Question: Whenever I am trying to import .js or any image file, I get this
> Unable to resolve module Error
I have checked path of files are correct.

'''
import React, { Component } from "react";
import {
Container,
Header,
Button,
Icon,
Item,
Input,
Content,
Footer,
FooterTab,
Text,
Tabs,
Tab,
TabHeading,
Right,
Left,
Body,
Thumbnail,
StyleProvider
} from "native-base";
import { Font } from 'expo';
import getTheme from './native-base-theme/components';
import commonColor from './native-base-theme/variables/commonColor';
export default class AnatomyExample extends Component {
render() {
return (
<StyleProvider style={getTheme(commonColor)}>
<Container>
<Header
style={{ backgroundColor: "#FFF" }}
androidStatusBarColor="#fff">
<Left>
<Button>
<Icon active name="menu" style={{ color: "#5d61cc" }}/>
</Button>
</Left>
<Body>
<Text style={{fontSize: 20, fontWeight: 'bold'}}>Home</Text>
</Body>
<Right />
</Header>
<Tabs tabBarBackgroundColor='white' style={{ elevation: 3 }} >
<Tab heading={<TabHeading ><Icon name="home" style={{color: "#5d61cc"}}/></TabHeading>} >
</Tab>
<Tab heading={<TabHeading><Icon name="search" style={{color: "#5d61cc"}}/></TabHeading>}>
</Tab>
<Tab heading={<TabHeading><Icon ios='ios-notifications' android='md-notifications'
style={{ color: "#5d61cc"}}/></TabHeading>}>
</Tab>
<Tab heading={<TabHeading><Icon name="mail" style={{ color: "#5d61cc"}}/></TabHeading>}>
</Tab>
</Tabs>
<Content padder />
<Footer style={{backgroundColor: 'white'}}>
<FooterTab style={{backgroundColor: 'white'}}>
<Button >
<Text style={{fontSize: 12, color: "#5d61cc", fontWeight: 'bold'}}>All</Text>
</Button>
<Button>
<Text style={{ fontWeight: 'bold'}}>Mentions</Text>
</Button>
</FooterTab>
<Right>
<Icon style={{ marginRight: 10, color: "#5d61cc" }} name='settings'></Icon>
</Right>
</Footer>
</Container>
</StyleProvider>
);
}
}
function newFunction() {
return '';
}
'''
> Unable to resolve ./native-base-theme/components" from
"./C:\Users\Abc\AwesomeProject\App.js" could not resolve
C:\Users\Abc\AwesomeProject\native-base-theme\components' as a
file nor as a
folder","name":"UnableToResolveError","type":"UnableToResolveError","errors":[{}]},"type":"bundling_error"}"
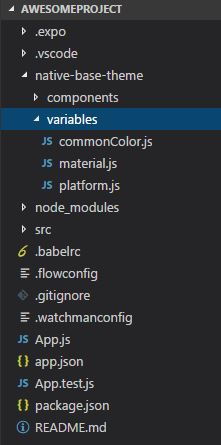
Answer: if you want to import 'getTheme' using this way, './native-base-theme/components'
you have to put index file in your 'components' folder.
otherwise, you can import directly from the file where the 'getTheme' function is defined.
'import getTheme from './native-base-theme/components/somefile';'
or
'import { getTheme } from './native-base-theme/components/somefile';'
depends on how you define getTheme in that file